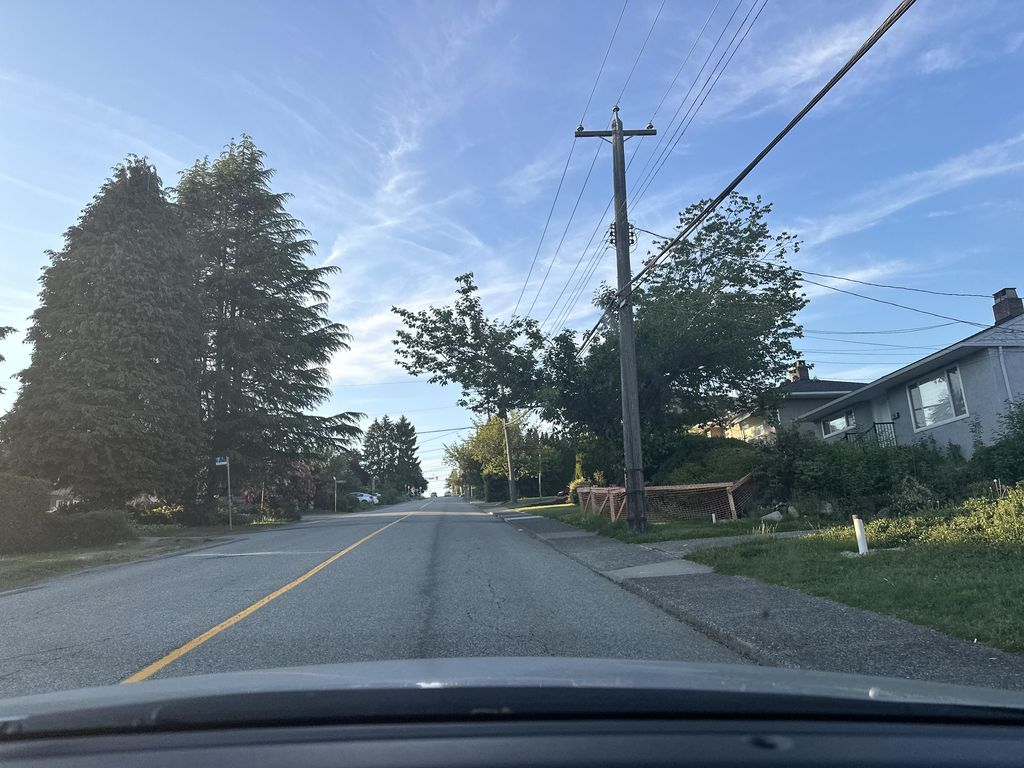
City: vancouver